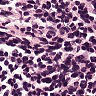
Metastatic tissue present: no